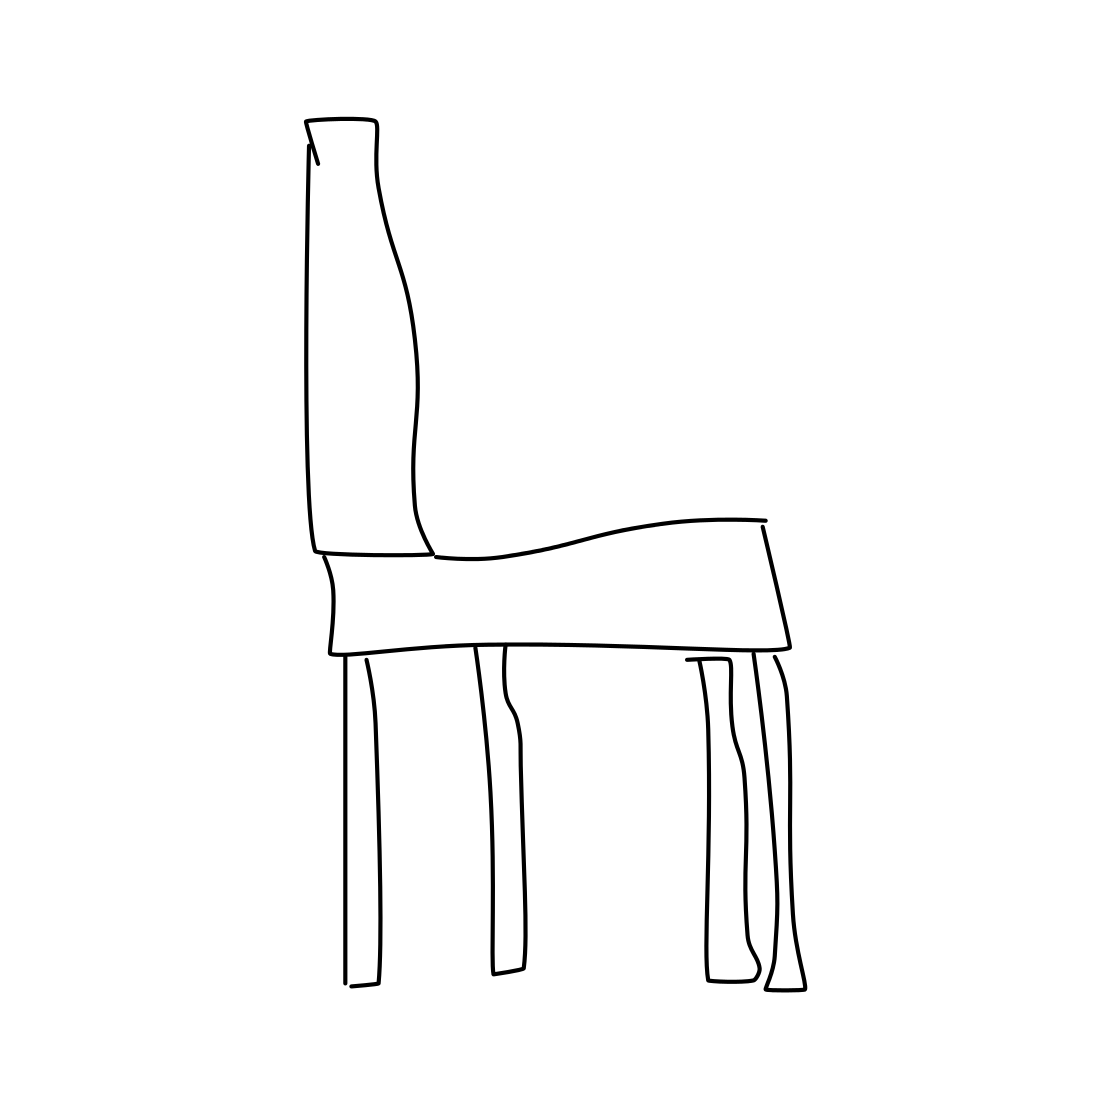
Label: chair